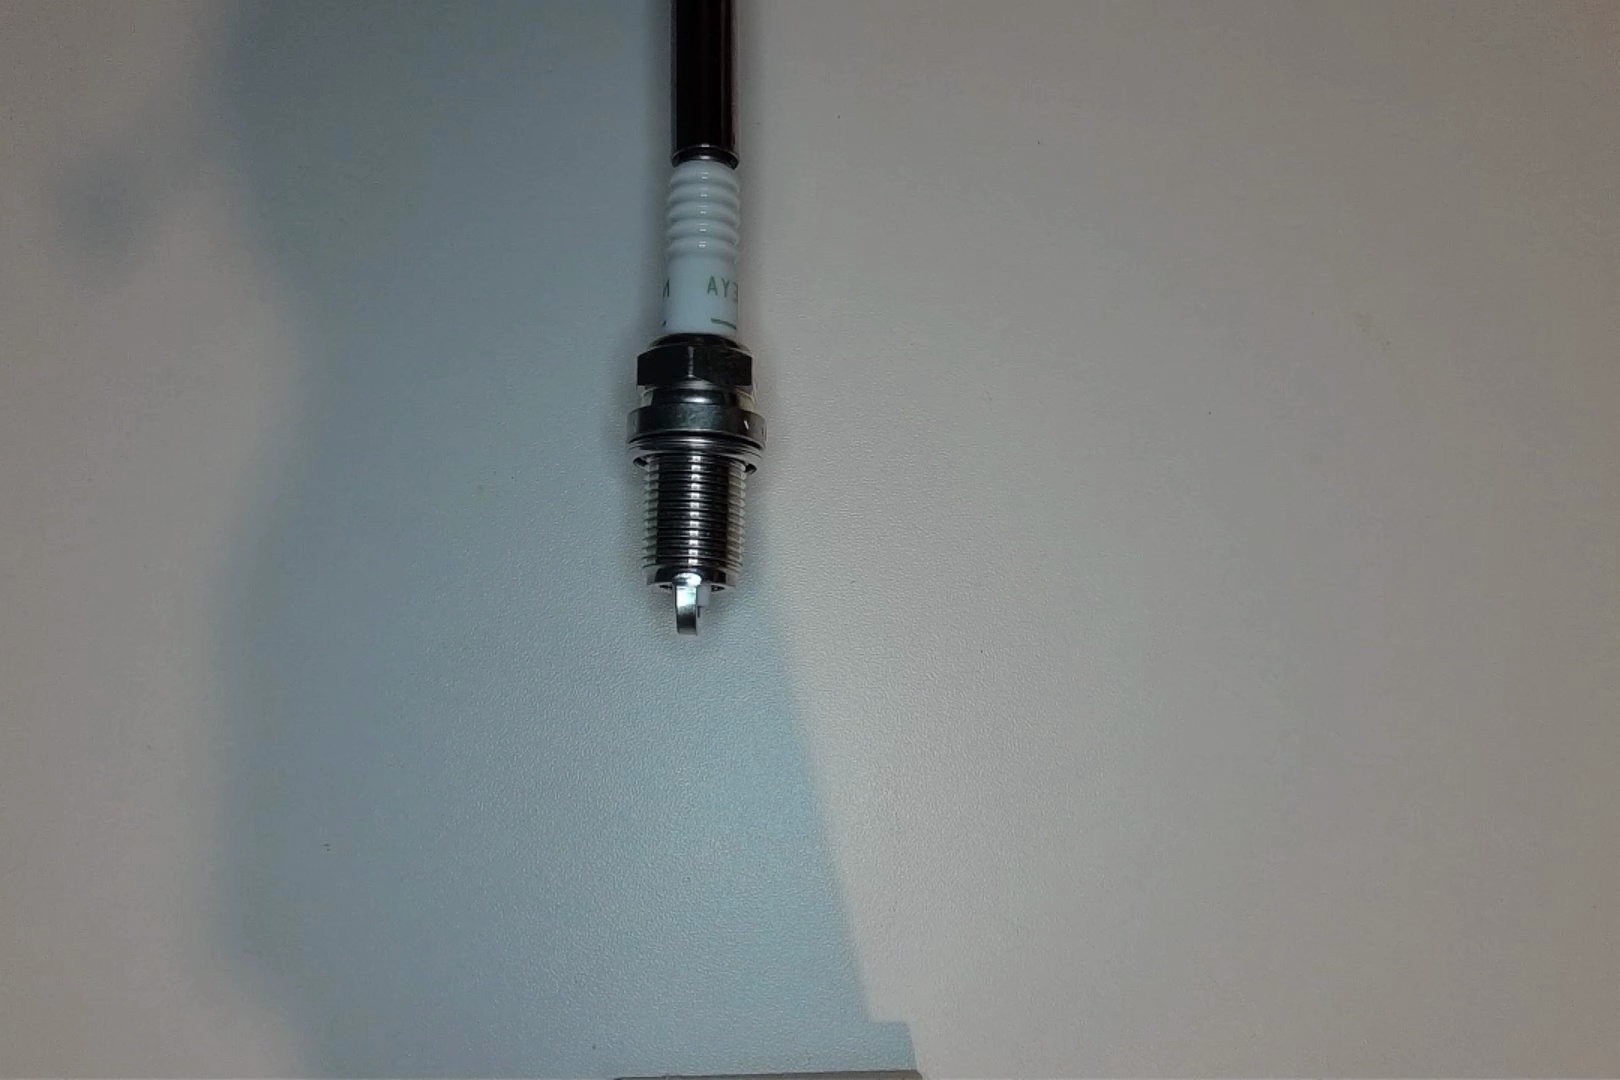
Label: normal